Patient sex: F
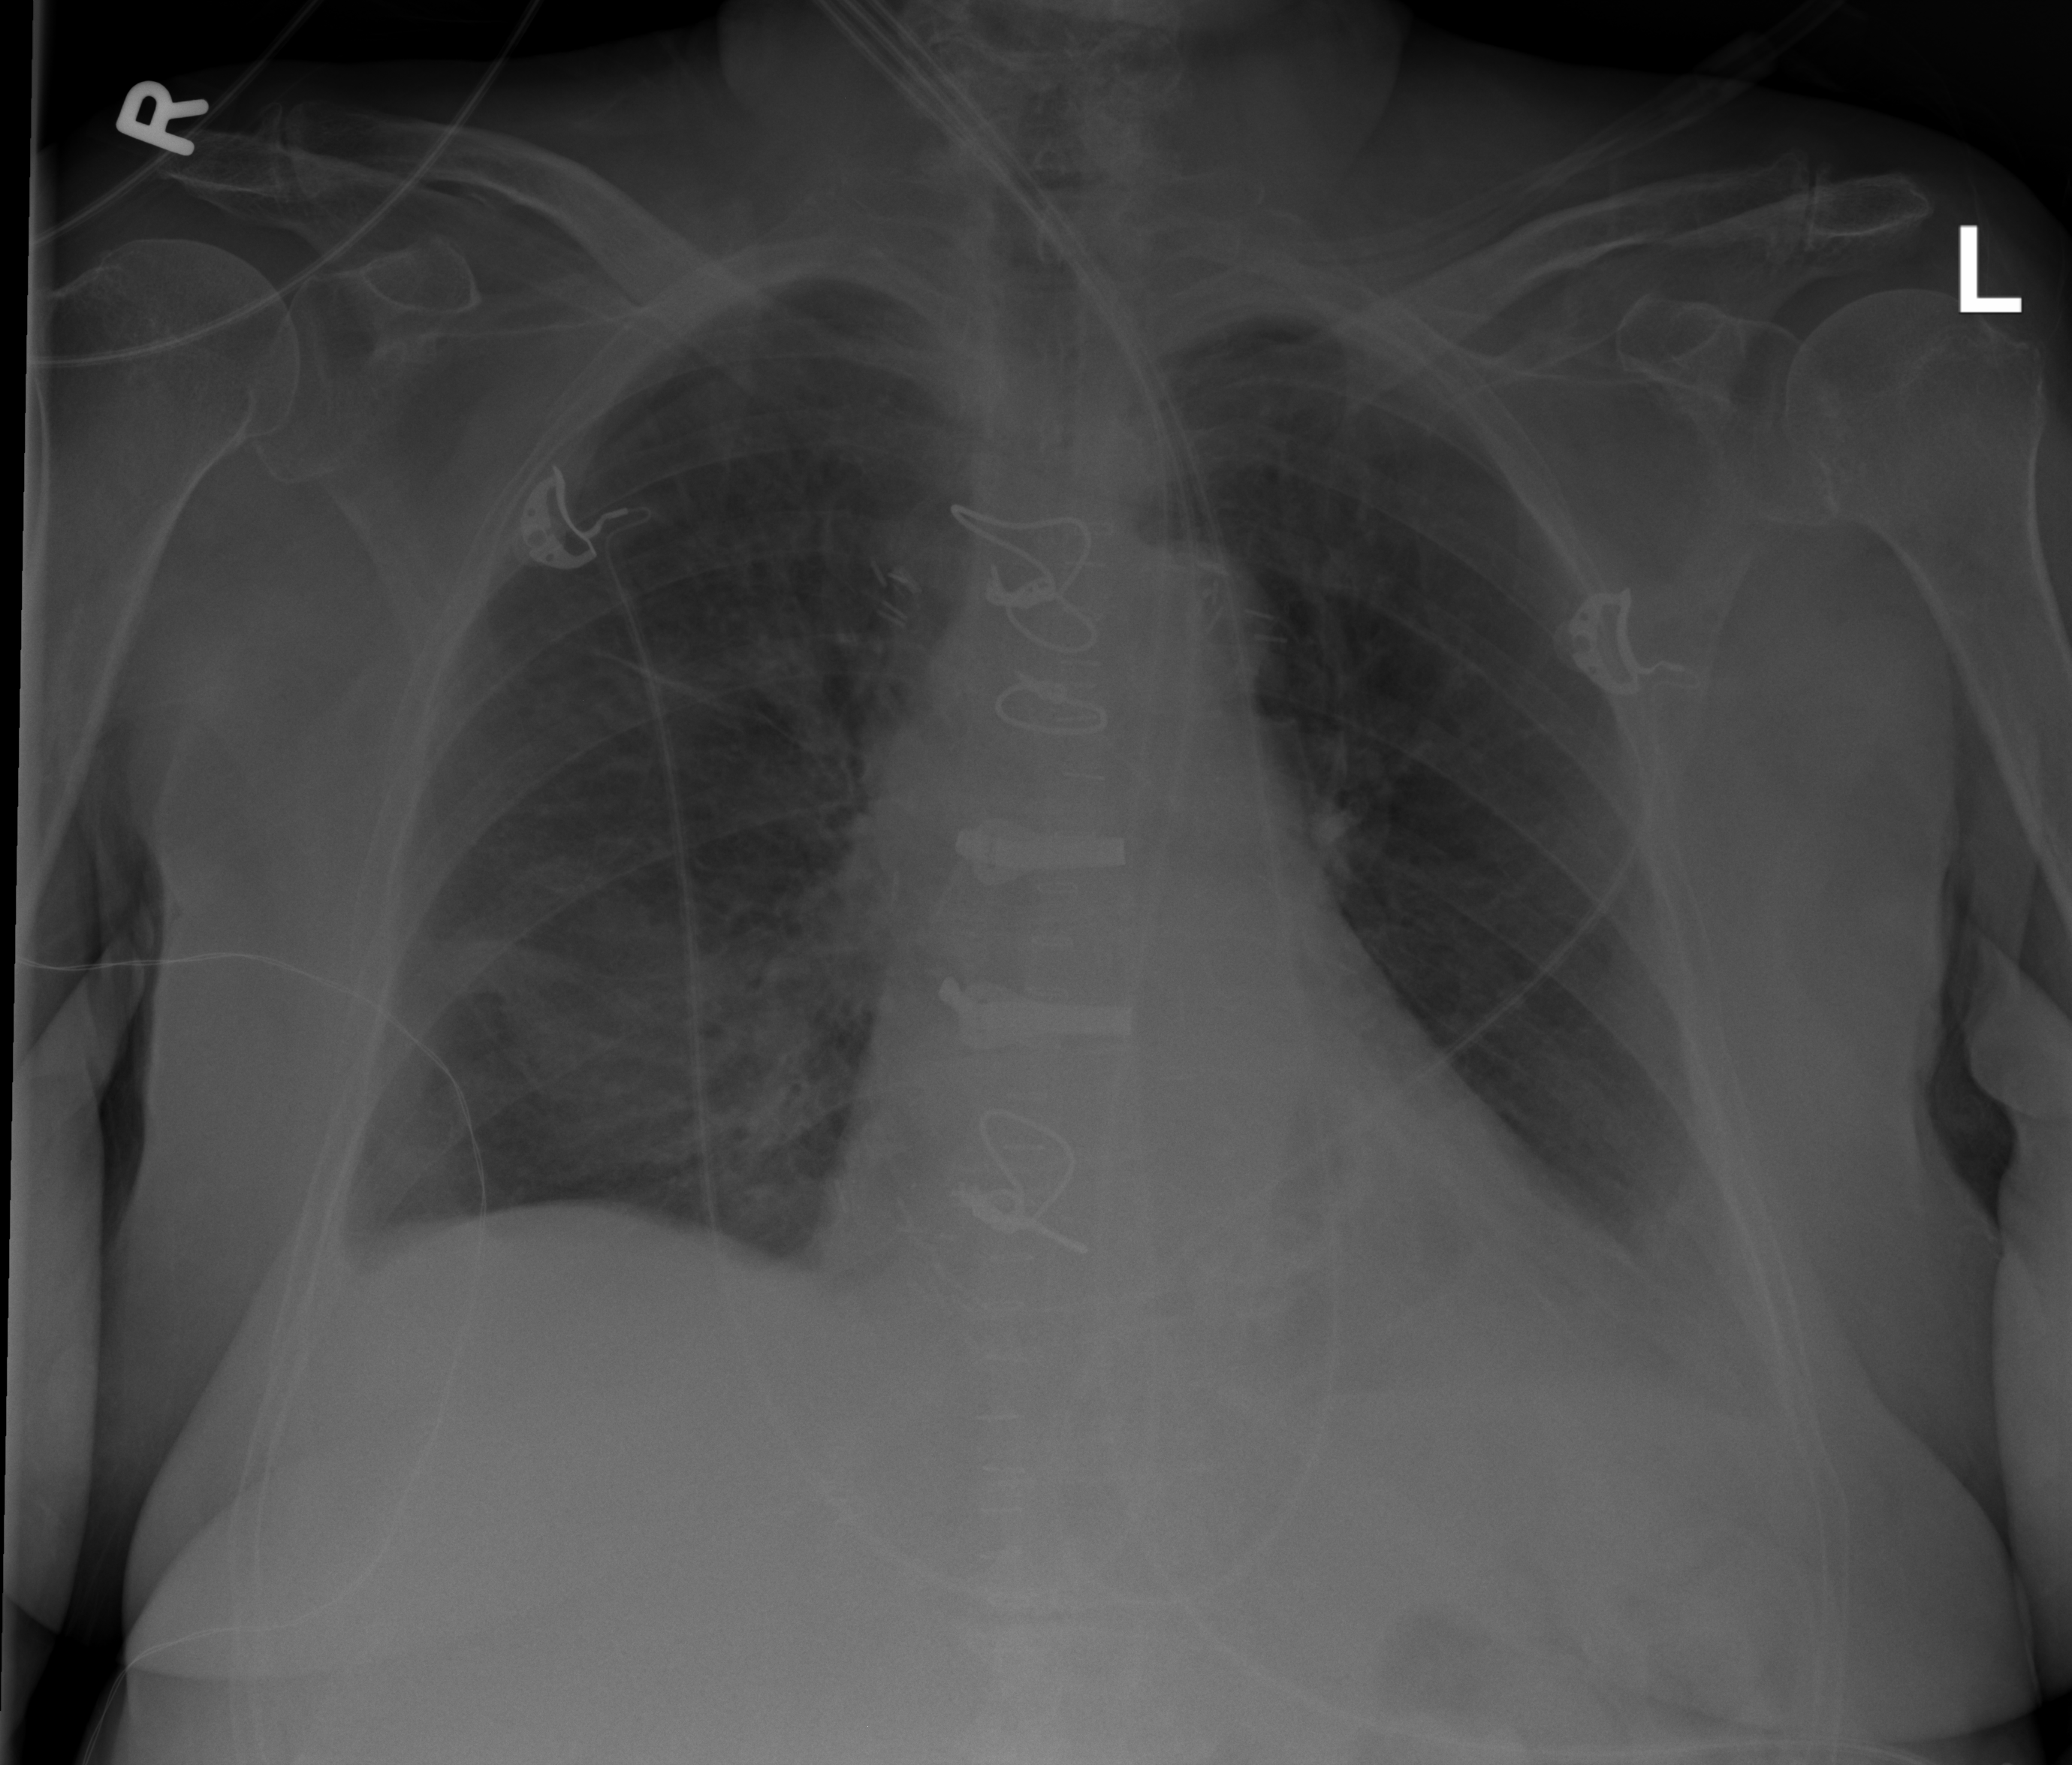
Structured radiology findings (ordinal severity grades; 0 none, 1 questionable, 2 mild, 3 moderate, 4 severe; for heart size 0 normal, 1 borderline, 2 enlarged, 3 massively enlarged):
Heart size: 0
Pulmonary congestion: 0
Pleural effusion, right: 1
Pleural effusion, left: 2
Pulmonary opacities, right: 2
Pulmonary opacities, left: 2
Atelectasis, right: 2
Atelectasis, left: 2